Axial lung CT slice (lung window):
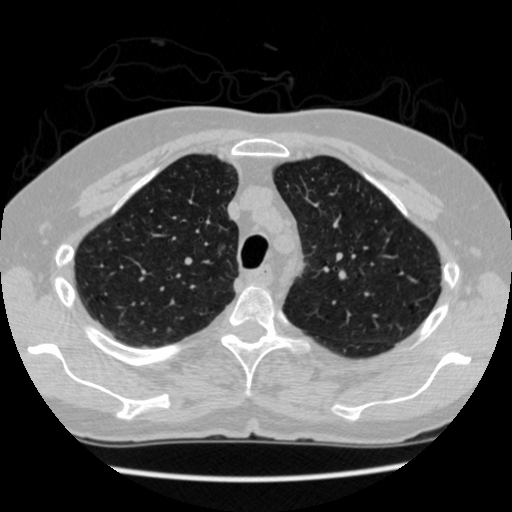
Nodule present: no